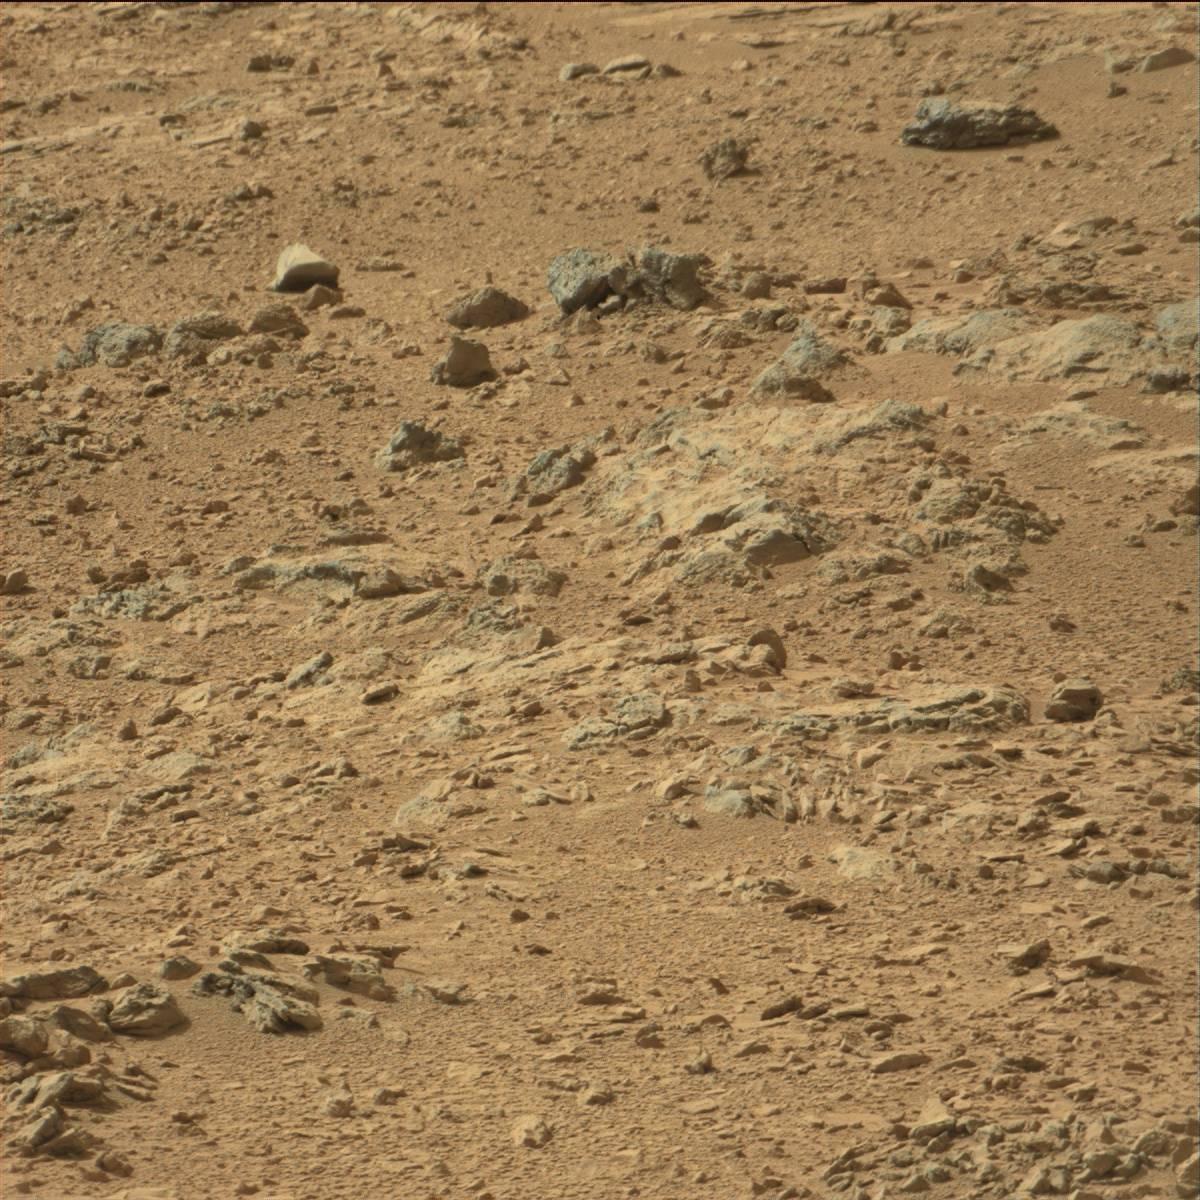
Terrain classes present: Bedrock, Sand / Soil